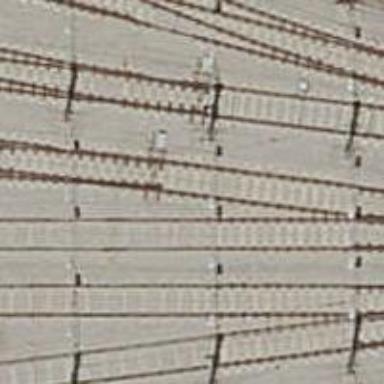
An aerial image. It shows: Yard with electrified contact lines.